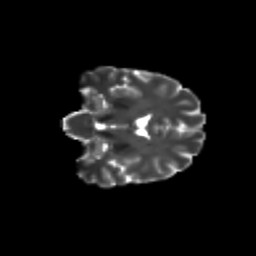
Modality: T2w
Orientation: coronal
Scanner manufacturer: siemens
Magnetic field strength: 3 T
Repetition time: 9.2 s
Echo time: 0.084 s